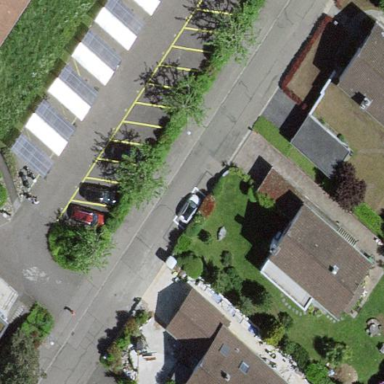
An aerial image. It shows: Street-side parking area with diagonal orientation.